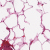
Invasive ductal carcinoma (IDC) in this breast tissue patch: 0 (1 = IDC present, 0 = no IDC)